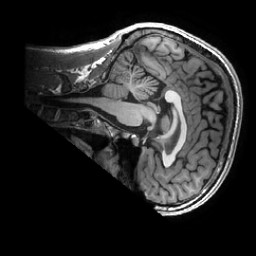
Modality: T1w
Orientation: sagittal
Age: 31
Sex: male
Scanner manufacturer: ge
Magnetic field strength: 3 T
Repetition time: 0.0073 s
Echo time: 0.003 s